Field crop: tomato
Growth stage: 1
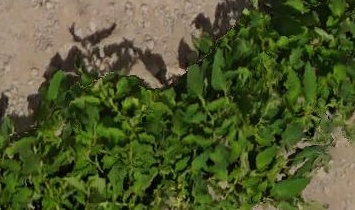
Species: tomato